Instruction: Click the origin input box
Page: home
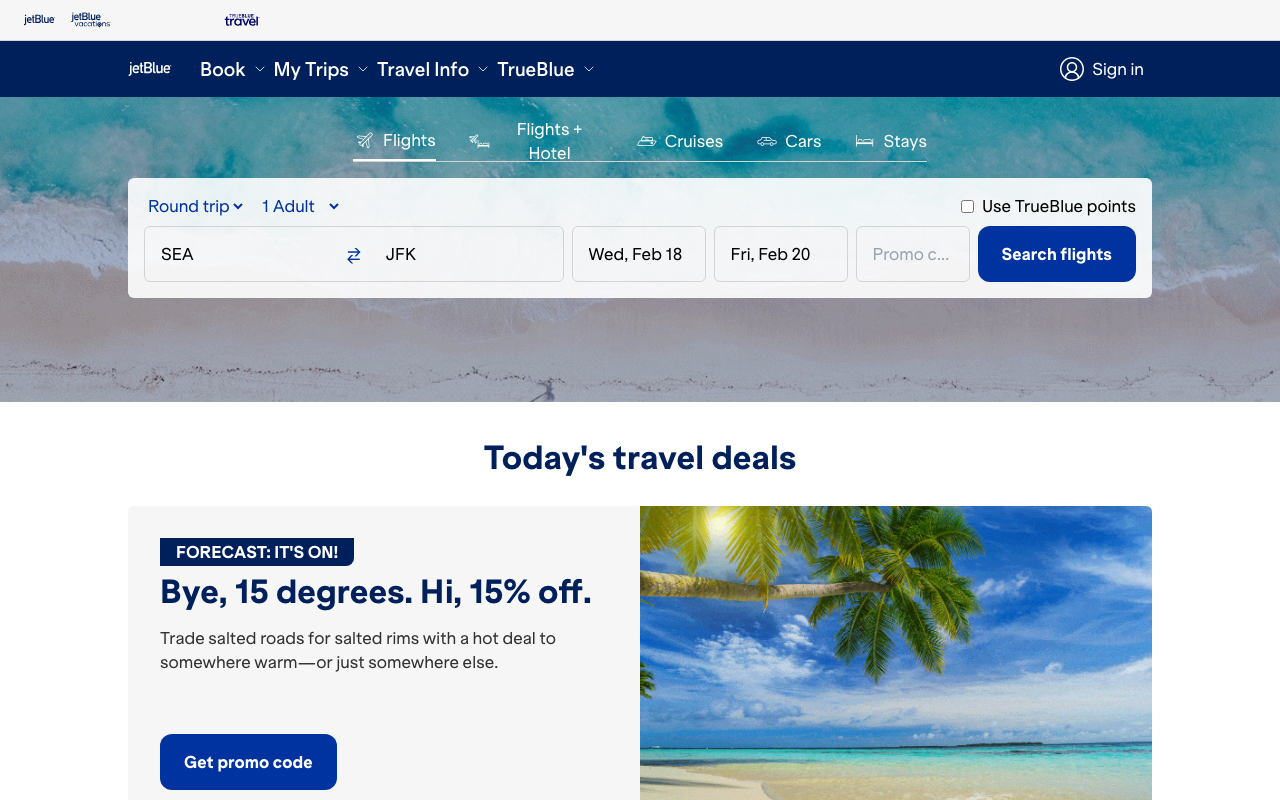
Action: click